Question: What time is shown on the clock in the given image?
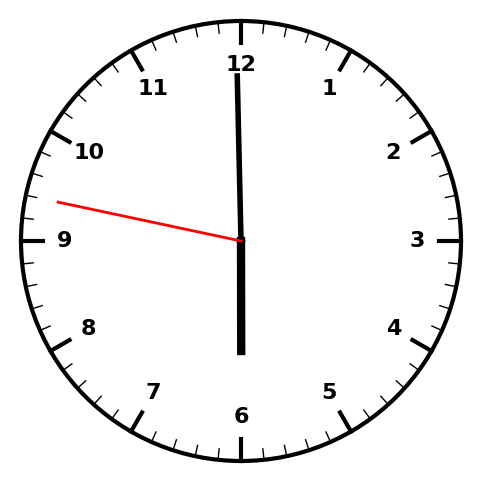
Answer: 05:59:47